Breast ultrasound image
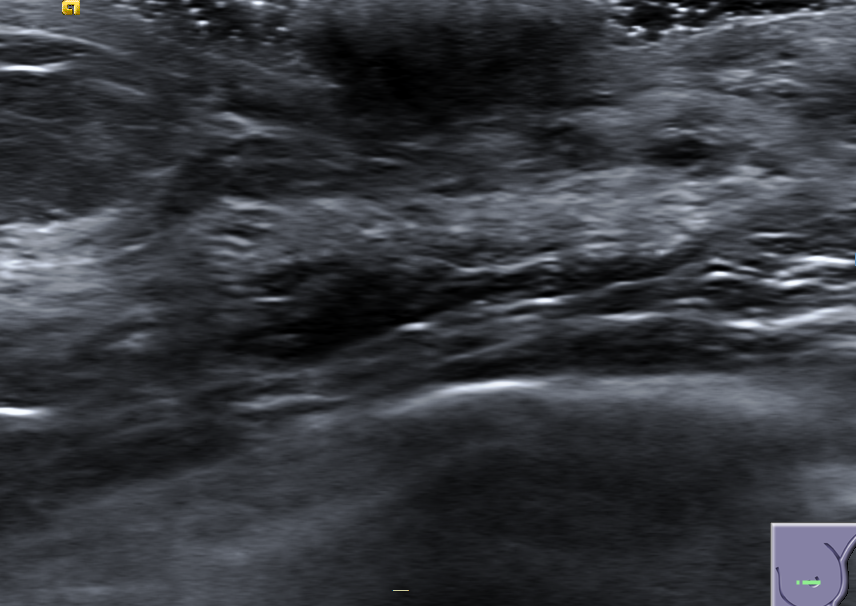
Diagnosis: normal